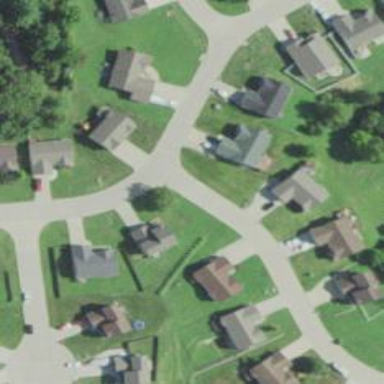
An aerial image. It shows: Residential road.